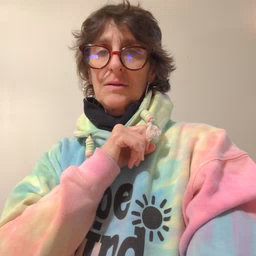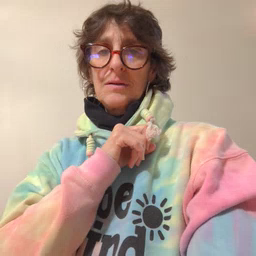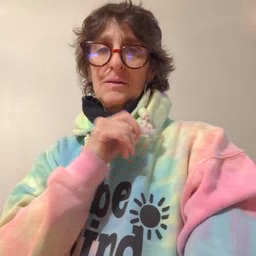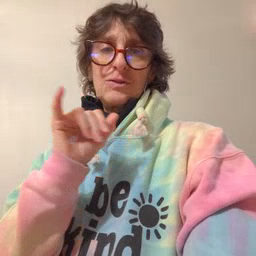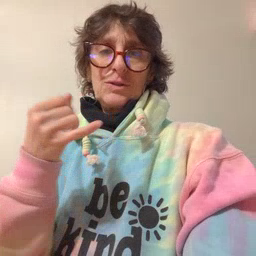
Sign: jeans